Aerial crown-view tile of a tropical tree (Barro Colorado Island, Panama), acquired 20241014:
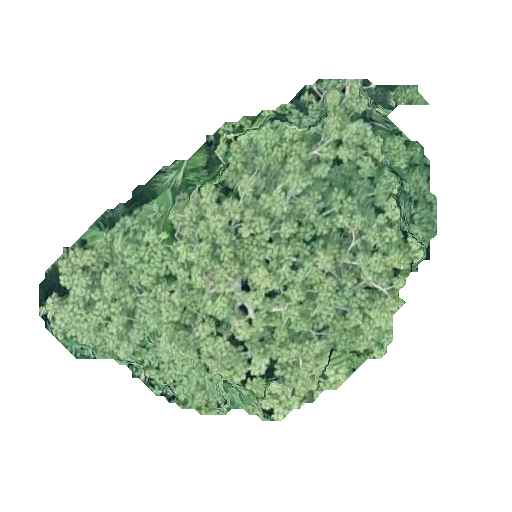
Species: Pseudobombax septenatum
GBIF accepted scientific name: Pseudobombax septenatum
Crown area: 137.261 m²